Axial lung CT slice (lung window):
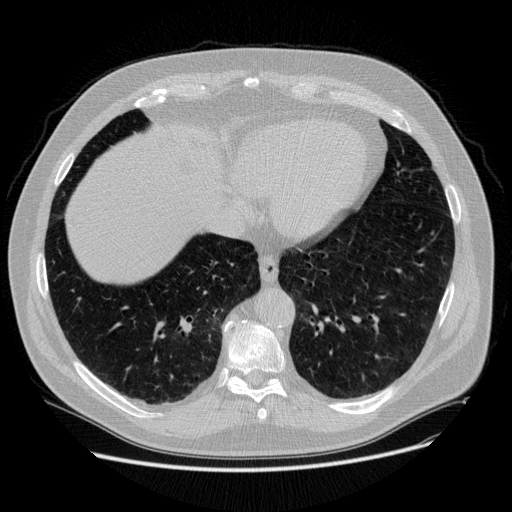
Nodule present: no